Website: walmart
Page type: address-validator
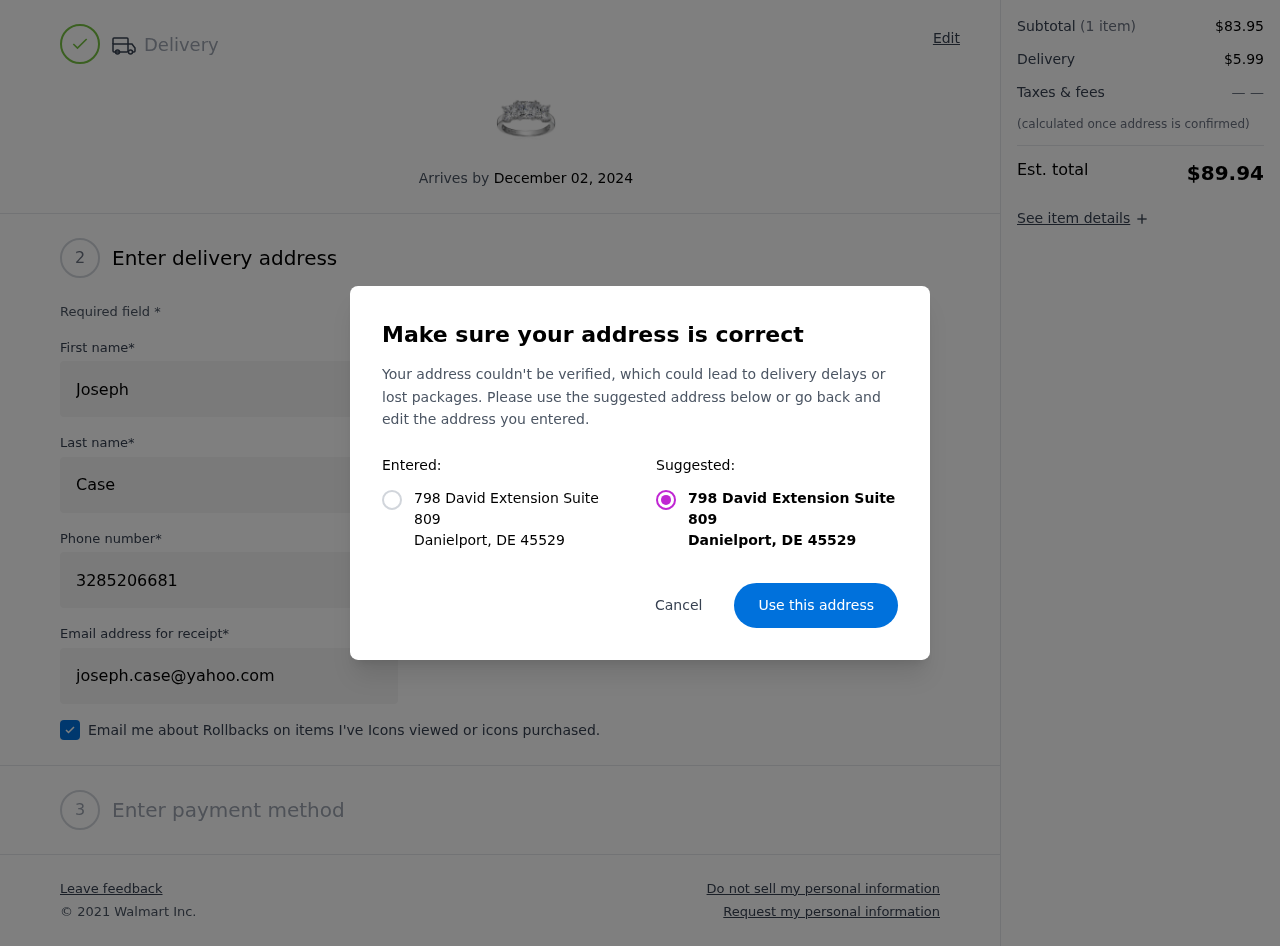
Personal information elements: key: PII_CITY
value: Danielport
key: PII_POSTCODE
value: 45529
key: PII_STATE_ABBR
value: DE
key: PII_STREET
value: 798 David Extension Suite 809
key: PII_FIRSTNAME
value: Joseph
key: PII_LASTNAME
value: Case
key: PII_PHONE
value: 3285206681
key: PII_EMAIL
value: joseph.case@yahoo.com
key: PII_POSTCODE_FULL
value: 45529
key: PII_POSTCODE_NUMERIC
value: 45529
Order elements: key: ORDER_DELIVERY_DATE
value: December 02, 2024
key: ORDER_SUBTOTAL
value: $83.95
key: ORDER_SHIPPING_COST
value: $5.99
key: ORDER_TOTAL
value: $89.94